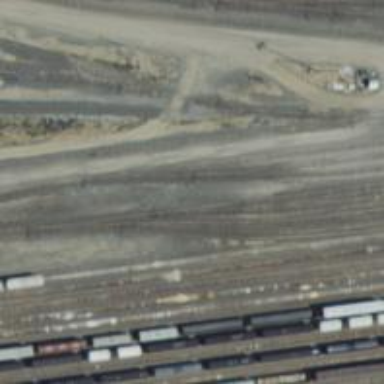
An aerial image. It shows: Railway yard in service.